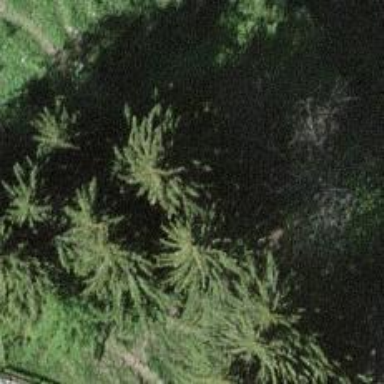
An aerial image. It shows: Evergreen tree with needle-leaved leaves.